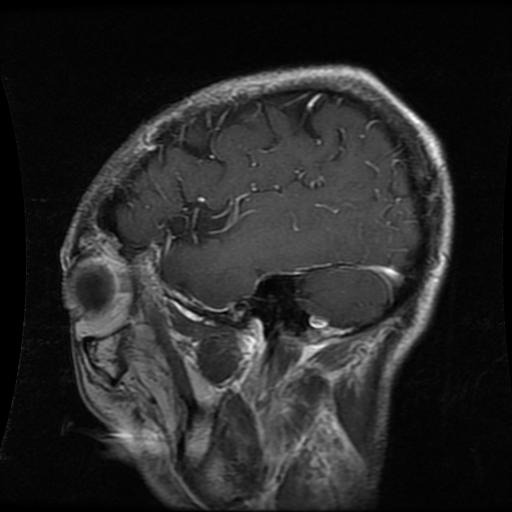
Label: glioma